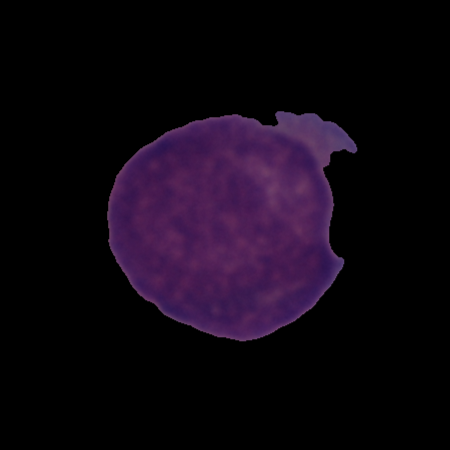
Label: cancer